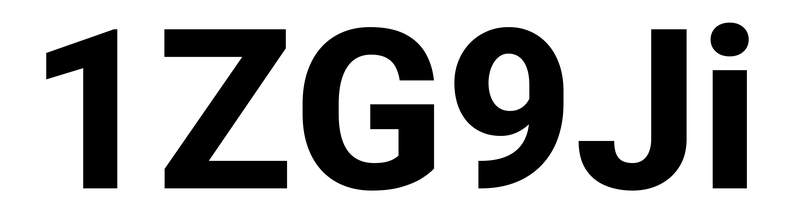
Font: Roboto_ExtraBold